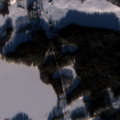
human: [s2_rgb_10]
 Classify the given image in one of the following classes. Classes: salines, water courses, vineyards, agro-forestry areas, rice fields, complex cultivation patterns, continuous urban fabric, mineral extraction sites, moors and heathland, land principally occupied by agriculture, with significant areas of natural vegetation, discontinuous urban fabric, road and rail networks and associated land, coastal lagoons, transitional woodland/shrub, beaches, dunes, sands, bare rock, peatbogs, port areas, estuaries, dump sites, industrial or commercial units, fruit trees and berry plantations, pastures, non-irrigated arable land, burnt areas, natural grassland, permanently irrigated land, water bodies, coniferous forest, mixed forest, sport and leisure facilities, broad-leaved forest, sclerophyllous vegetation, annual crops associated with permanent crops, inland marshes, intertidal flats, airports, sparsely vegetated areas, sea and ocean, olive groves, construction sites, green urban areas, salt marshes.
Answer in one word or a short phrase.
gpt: discontinuous urban fabric, non-irrigated arable land, coniferous forest, mixed forest, water bodies